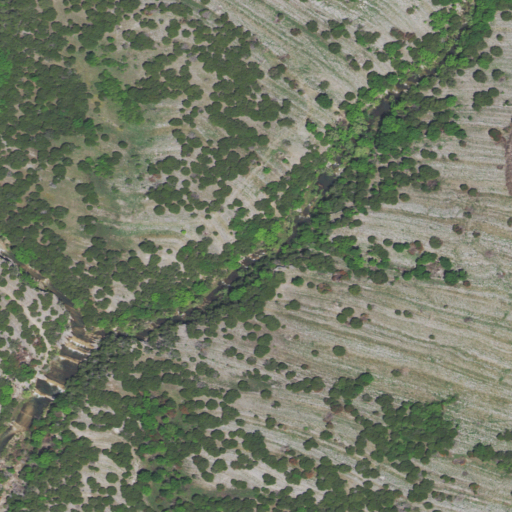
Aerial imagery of valley in Oklahoma named Thomas Hollow containing grassland, evergreen forest, mixed forest, and deciduous forest